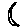
Label: moon